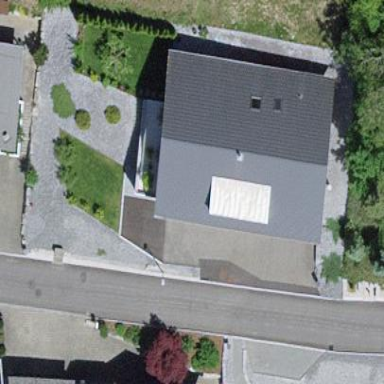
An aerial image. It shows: Detached building.